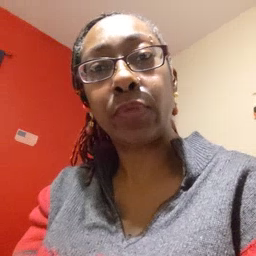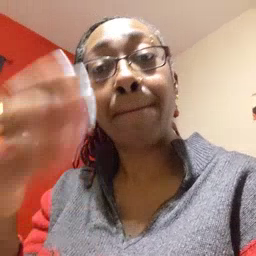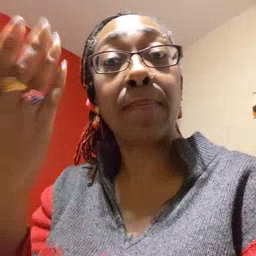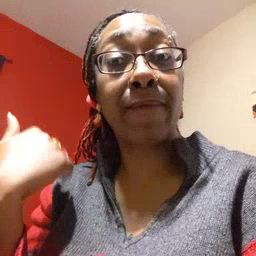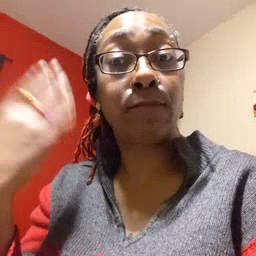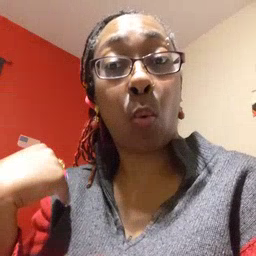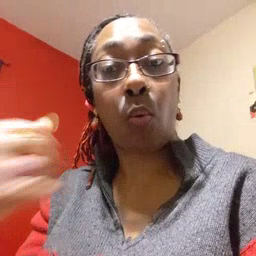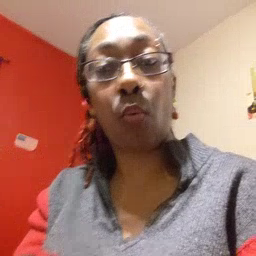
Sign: before